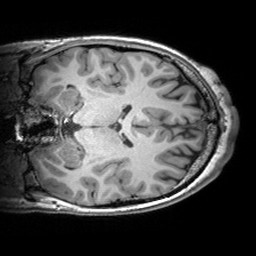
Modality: T1w
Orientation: coronal
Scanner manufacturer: siemens
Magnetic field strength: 3 T
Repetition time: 2.53 s
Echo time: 0.00299 s